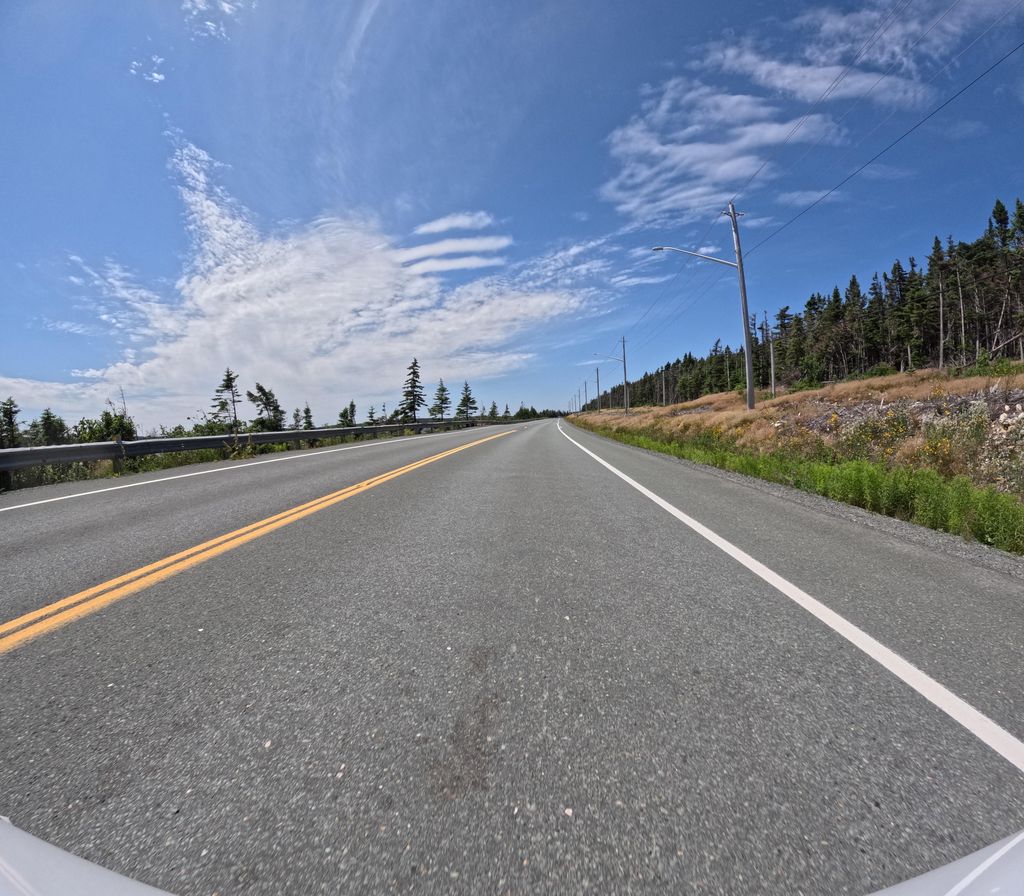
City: st_johns